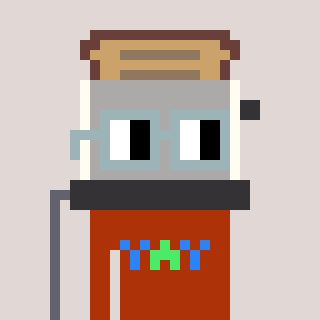
a pixel art character with square dark gray glasses, a toaster-shaped head and a hotbrown-colored body on a warm background